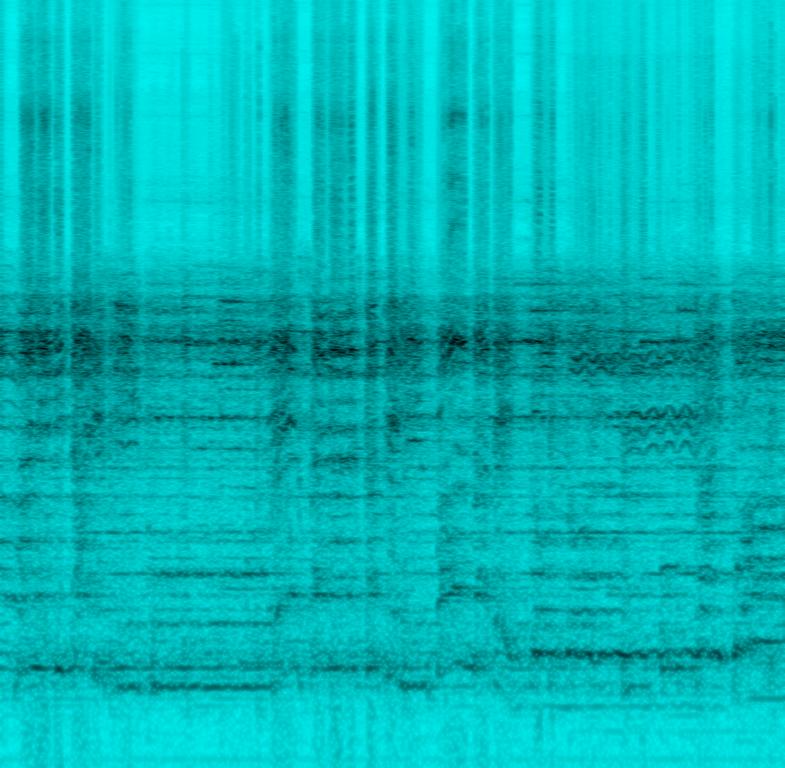
This song is of low quality. This features a male voice singing the main melody in a foreign language. Female voices sing the vocal harmony in this song. This is accompanied by simple percussion. Trumpet play fills in between lines. The mood of this song is happy.